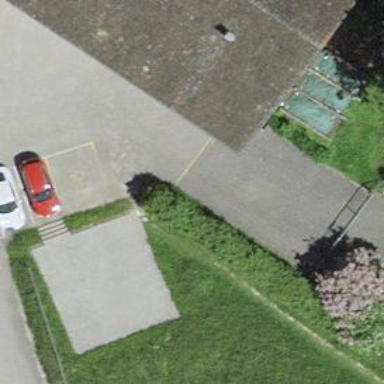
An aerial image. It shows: Street-side parking area.